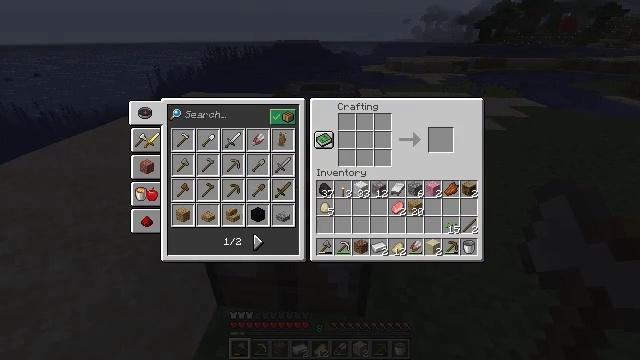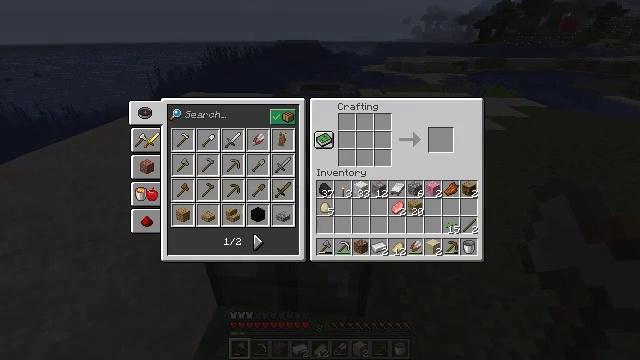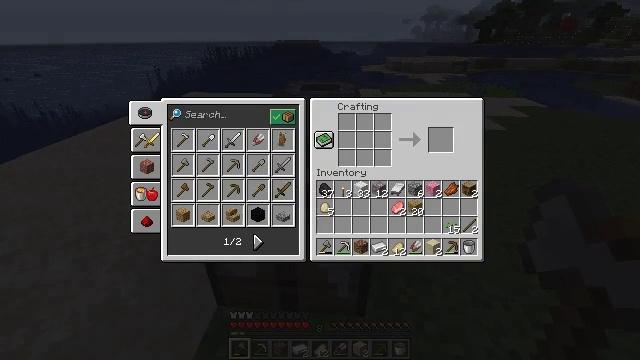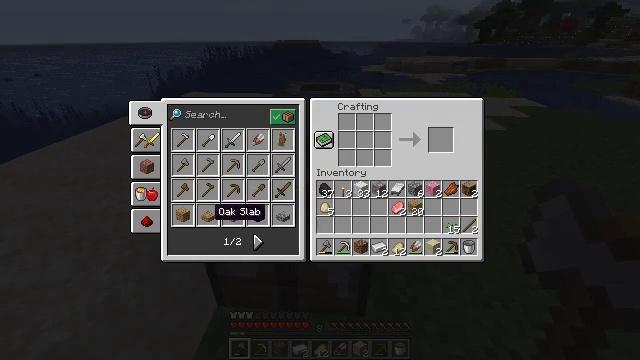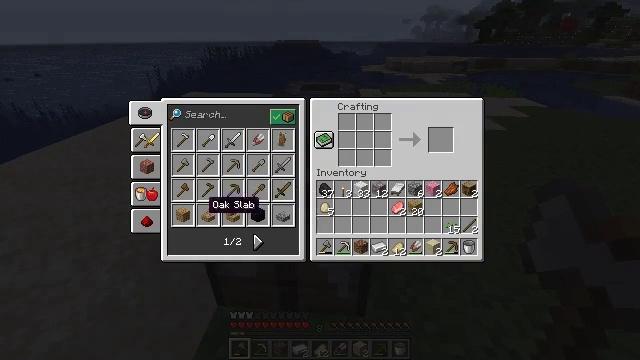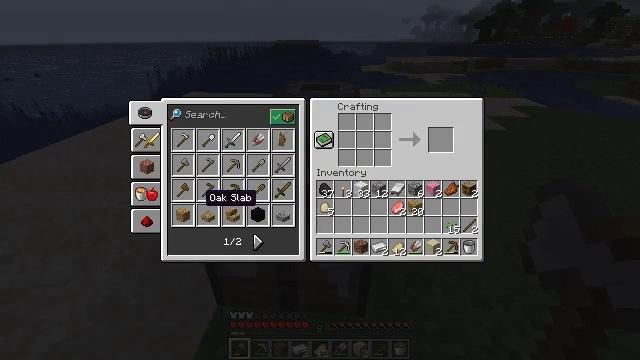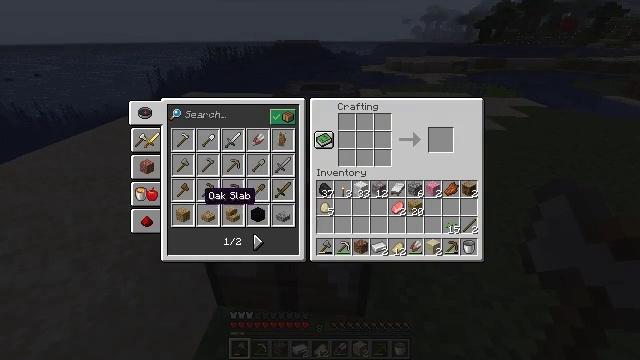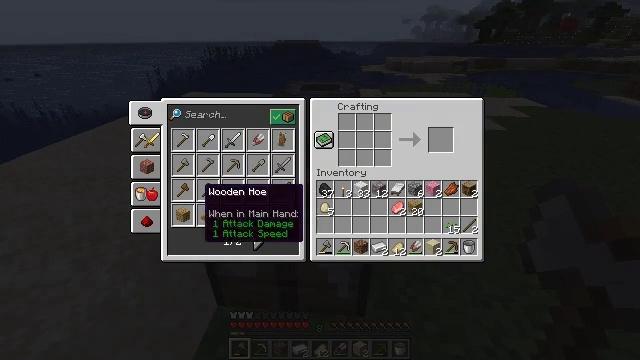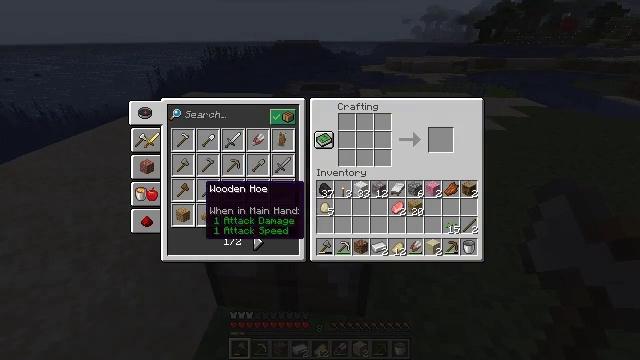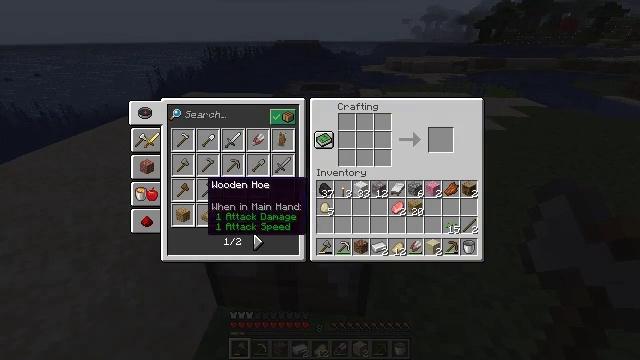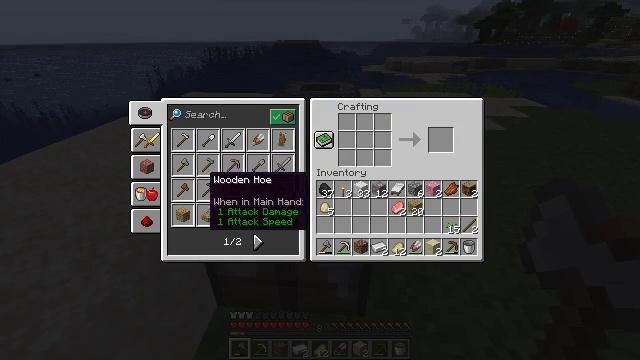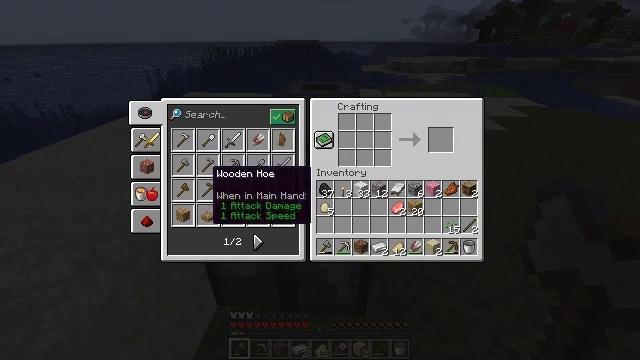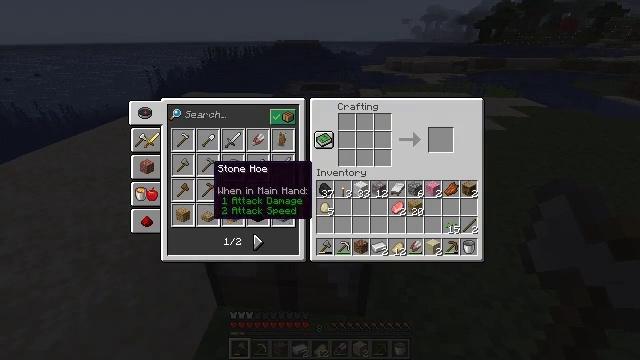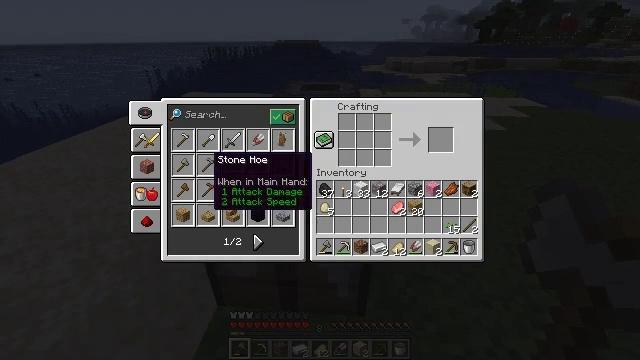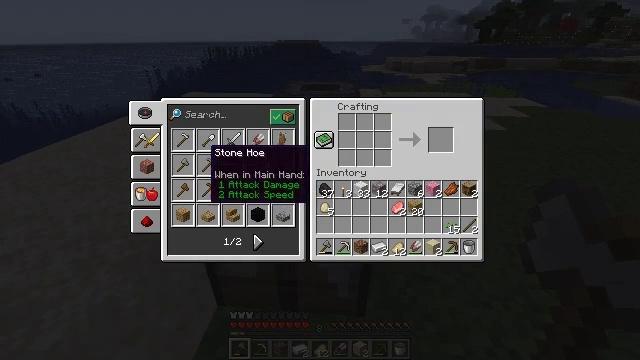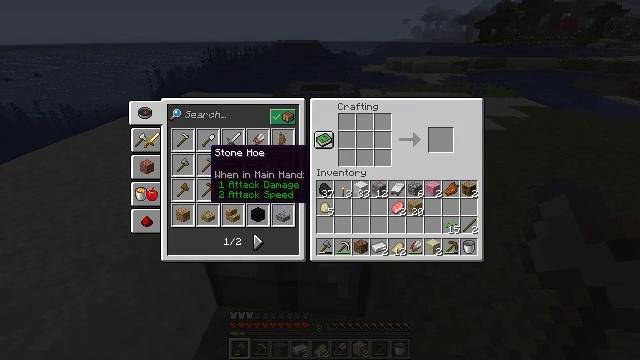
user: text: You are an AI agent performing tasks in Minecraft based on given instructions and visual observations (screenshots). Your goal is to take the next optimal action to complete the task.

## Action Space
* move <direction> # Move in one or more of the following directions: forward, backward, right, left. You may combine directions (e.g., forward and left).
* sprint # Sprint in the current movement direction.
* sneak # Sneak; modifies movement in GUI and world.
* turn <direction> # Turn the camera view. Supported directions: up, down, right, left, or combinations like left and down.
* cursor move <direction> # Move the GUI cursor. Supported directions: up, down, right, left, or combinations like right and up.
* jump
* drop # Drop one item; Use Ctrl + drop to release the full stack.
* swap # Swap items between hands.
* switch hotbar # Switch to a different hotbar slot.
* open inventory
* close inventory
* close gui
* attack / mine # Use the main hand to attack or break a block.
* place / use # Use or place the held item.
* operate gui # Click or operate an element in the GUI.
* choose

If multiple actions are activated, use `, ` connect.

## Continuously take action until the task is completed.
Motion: motion action
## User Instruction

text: Create a stone hoe using the crafting table.
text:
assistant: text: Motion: no_op
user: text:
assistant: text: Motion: cursor move left
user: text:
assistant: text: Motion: cursor move left and up
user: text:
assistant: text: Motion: cursor move up
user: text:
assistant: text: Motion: cursor move up
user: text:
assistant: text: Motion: no_op
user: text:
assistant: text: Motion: no_op
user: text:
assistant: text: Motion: no_op
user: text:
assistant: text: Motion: no_op
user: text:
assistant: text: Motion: no_op
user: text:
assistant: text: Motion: no_op
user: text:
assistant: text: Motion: no_op
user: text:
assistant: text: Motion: cursor move up
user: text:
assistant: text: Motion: cursor move up
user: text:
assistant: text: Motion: no_op
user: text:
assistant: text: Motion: operate gui
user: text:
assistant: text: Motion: operate gui
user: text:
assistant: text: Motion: no_op
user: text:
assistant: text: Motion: cursor move right
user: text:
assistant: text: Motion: cursor move right
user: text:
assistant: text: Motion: cursor move right
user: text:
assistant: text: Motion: cursor move right and up
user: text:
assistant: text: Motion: cursor move right
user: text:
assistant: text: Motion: cursor move right
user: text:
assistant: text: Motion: no_op
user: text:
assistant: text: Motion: no_op
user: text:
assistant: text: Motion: no_op
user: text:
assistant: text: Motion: no_op
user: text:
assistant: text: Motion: no_op
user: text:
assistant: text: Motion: no_op